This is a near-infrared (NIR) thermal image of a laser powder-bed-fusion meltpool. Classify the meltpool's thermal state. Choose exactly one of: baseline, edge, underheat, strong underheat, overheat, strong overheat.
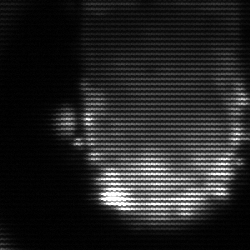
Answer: baseline